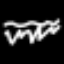
Label: squiggle